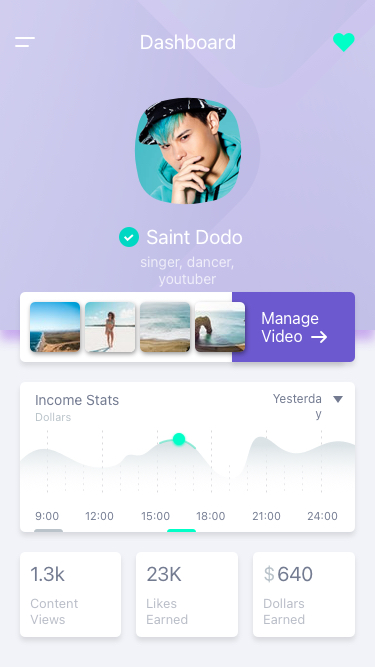
Text in this UI design:
9:00
12:00
15:00
18:00
21:00
24:00
Yesterday
Income Stats
Dollars
640
$
Dollars
Earned
23K
Likes
Earned
1.3k
Content
Views
Manage
Video
singer, dancer, youtuber
Saint Dodo
Dashboard